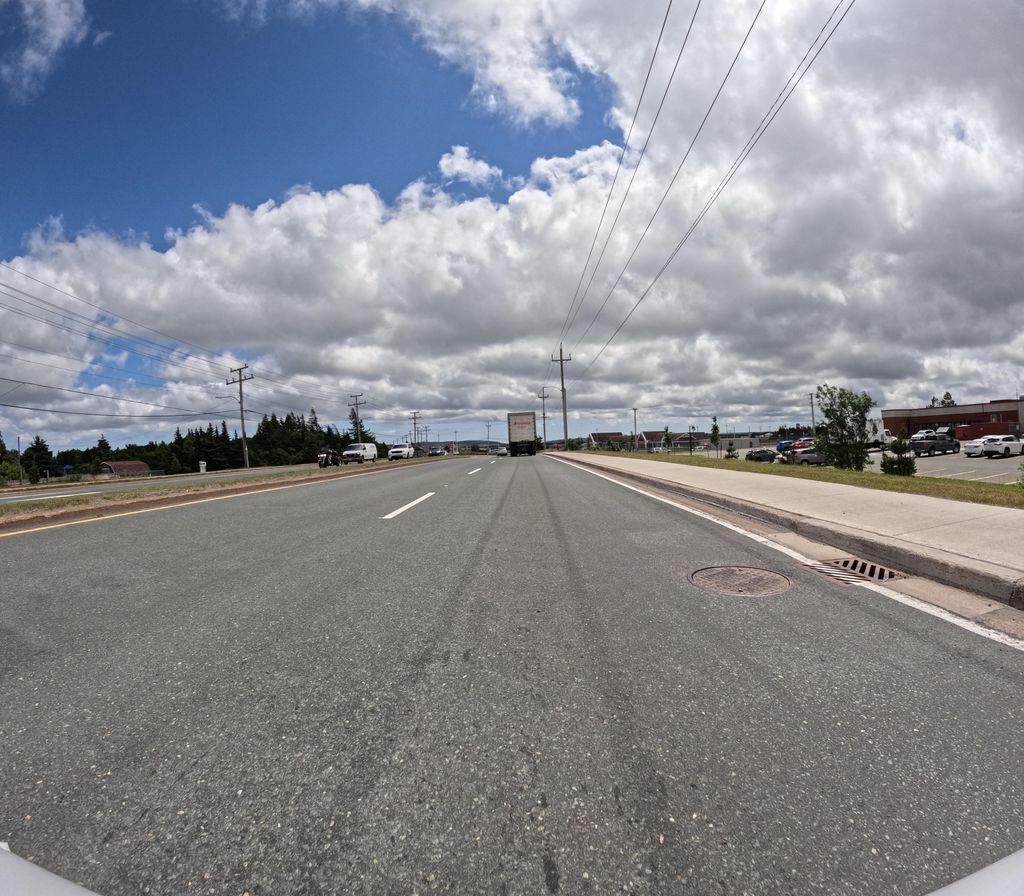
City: st_johns